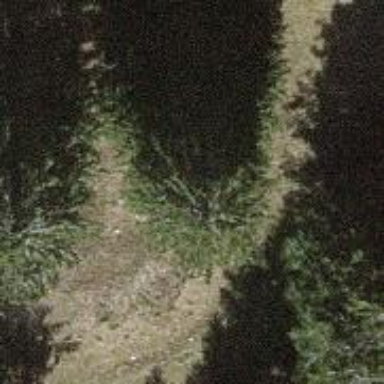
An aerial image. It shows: Single tag "natural: tree."